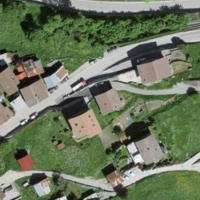
EUNIS habitat code: 55
Species observed at this site:
Tanacetum vulgare